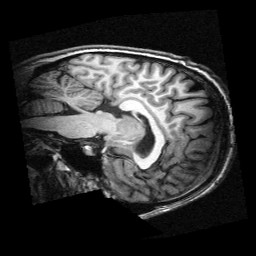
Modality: T1w
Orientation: sagittal
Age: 28
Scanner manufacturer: siemens
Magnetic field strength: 3 T
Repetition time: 2.3 s
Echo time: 0.00336 s